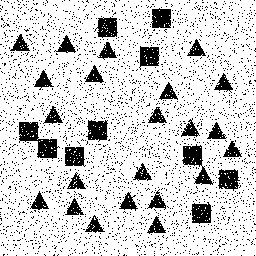
Squares: 10
Triangles: 22
Stars: 0
Total shapes: 32